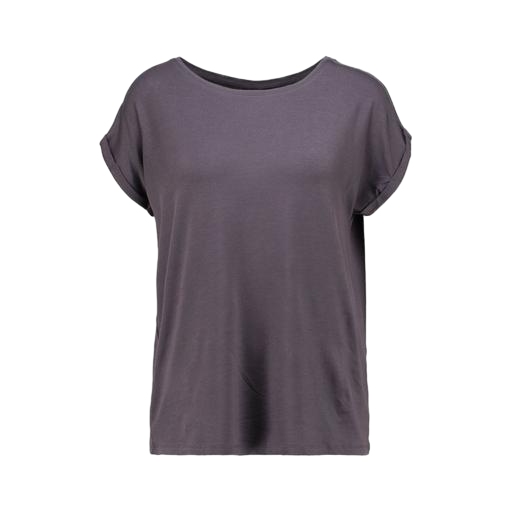
purple swing t-shirt only macy, cap-sleeved tee, short-sleeve top only macy, white background